Interaction volume radius: 5 \u00c5
Interaction volume height: 25 \u00c5
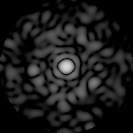
Disorder parameter: 0.8429